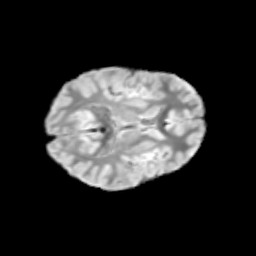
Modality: T2w
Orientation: axial
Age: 10
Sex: male
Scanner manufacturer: siemens
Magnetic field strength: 3 T
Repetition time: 3.8 s
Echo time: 0.07 s